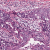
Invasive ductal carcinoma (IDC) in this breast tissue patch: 0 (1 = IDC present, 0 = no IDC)